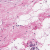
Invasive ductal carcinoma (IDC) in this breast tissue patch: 0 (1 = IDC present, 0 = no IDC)